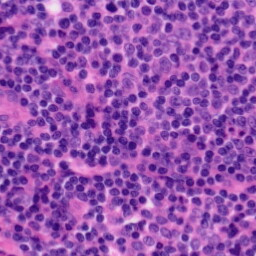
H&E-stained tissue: Tonsil